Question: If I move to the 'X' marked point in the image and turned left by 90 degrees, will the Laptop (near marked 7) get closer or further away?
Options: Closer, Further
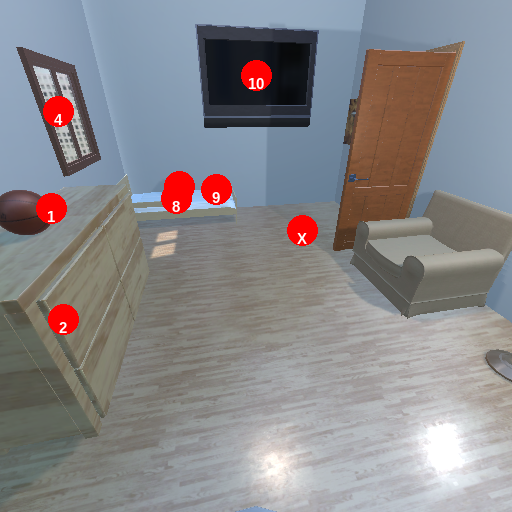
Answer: Closer